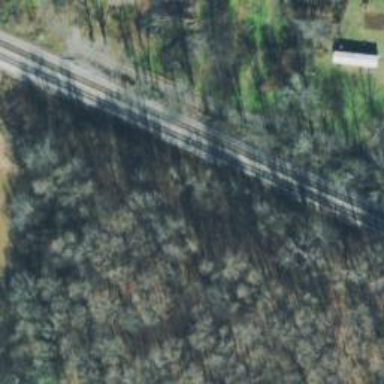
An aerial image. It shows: Railway track.